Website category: movie
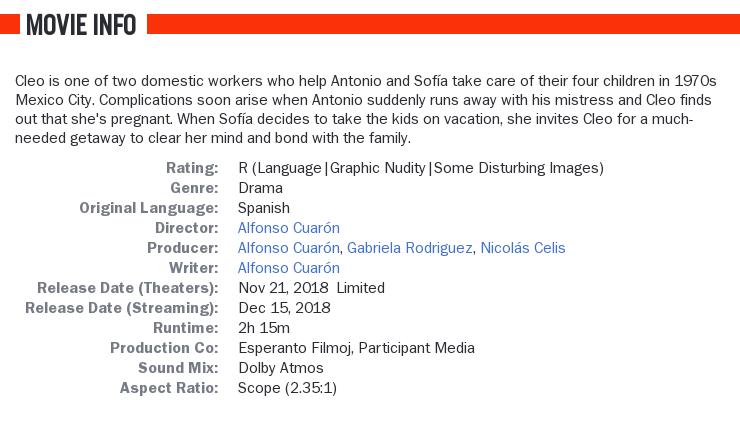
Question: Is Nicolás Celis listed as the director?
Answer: no

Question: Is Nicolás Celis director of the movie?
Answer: no

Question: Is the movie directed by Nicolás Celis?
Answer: no

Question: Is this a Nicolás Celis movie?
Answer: no

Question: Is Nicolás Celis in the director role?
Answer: no

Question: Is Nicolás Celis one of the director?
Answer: no

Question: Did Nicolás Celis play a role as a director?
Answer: no

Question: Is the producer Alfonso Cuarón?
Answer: no

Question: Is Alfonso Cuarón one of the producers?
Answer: no

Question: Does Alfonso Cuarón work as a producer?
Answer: no

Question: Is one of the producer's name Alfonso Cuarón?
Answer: no

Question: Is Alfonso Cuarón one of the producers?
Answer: no

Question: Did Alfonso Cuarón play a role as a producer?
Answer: no

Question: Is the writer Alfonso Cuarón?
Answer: yes

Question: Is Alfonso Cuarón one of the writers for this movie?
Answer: yes

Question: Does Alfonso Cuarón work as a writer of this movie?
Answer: yes

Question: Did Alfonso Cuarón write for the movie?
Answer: yes

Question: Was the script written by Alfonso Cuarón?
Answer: yes

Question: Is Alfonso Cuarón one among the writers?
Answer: yes

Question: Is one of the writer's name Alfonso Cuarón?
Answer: yes

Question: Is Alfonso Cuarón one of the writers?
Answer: yes

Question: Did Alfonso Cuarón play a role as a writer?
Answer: yes

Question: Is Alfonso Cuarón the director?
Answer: no

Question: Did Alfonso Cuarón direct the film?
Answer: no

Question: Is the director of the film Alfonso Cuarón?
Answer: no

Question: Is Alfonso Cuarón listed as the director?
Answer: no

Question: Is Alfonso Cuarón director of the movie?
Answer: no

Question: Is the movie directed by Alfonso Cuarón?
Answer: no

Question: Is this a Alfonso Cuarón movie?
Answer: no

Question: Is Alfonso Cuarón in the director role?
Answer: no

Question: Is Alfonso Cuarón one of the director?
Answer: no

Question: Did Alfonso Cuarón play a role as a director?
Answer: no